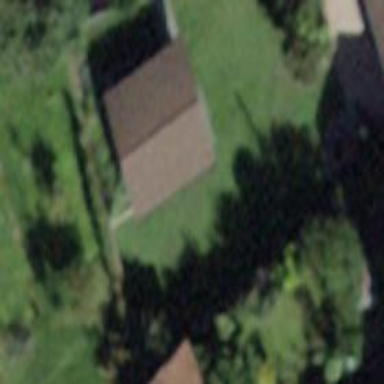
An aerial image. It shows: Cabin.